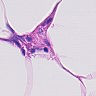
Metastatic tissue present: no